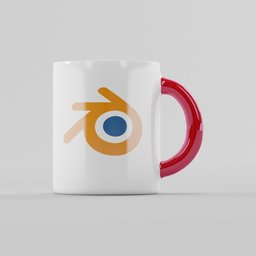
Label: tools